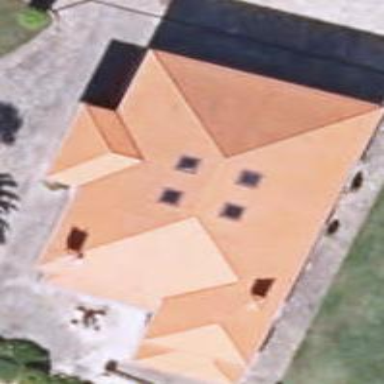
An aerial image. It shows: Simple house.